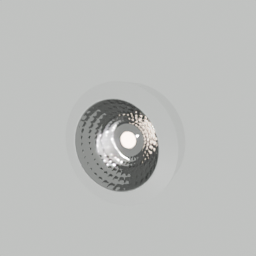
Label: lighting